一年级 · 算术
在下侧的钟面上, 时针指向 \$ \qquad \$ , 分针指向 \$ \qquad \$ , 此时是时, 也可以写作 \$ \qquad \$ , 过 1 小时是 \$ \qquad \$时。

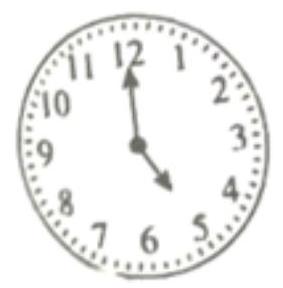
答案: 5; 12; 5; 5: 00; 6